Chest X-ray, PA view. Patient: 56 years old, sex F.
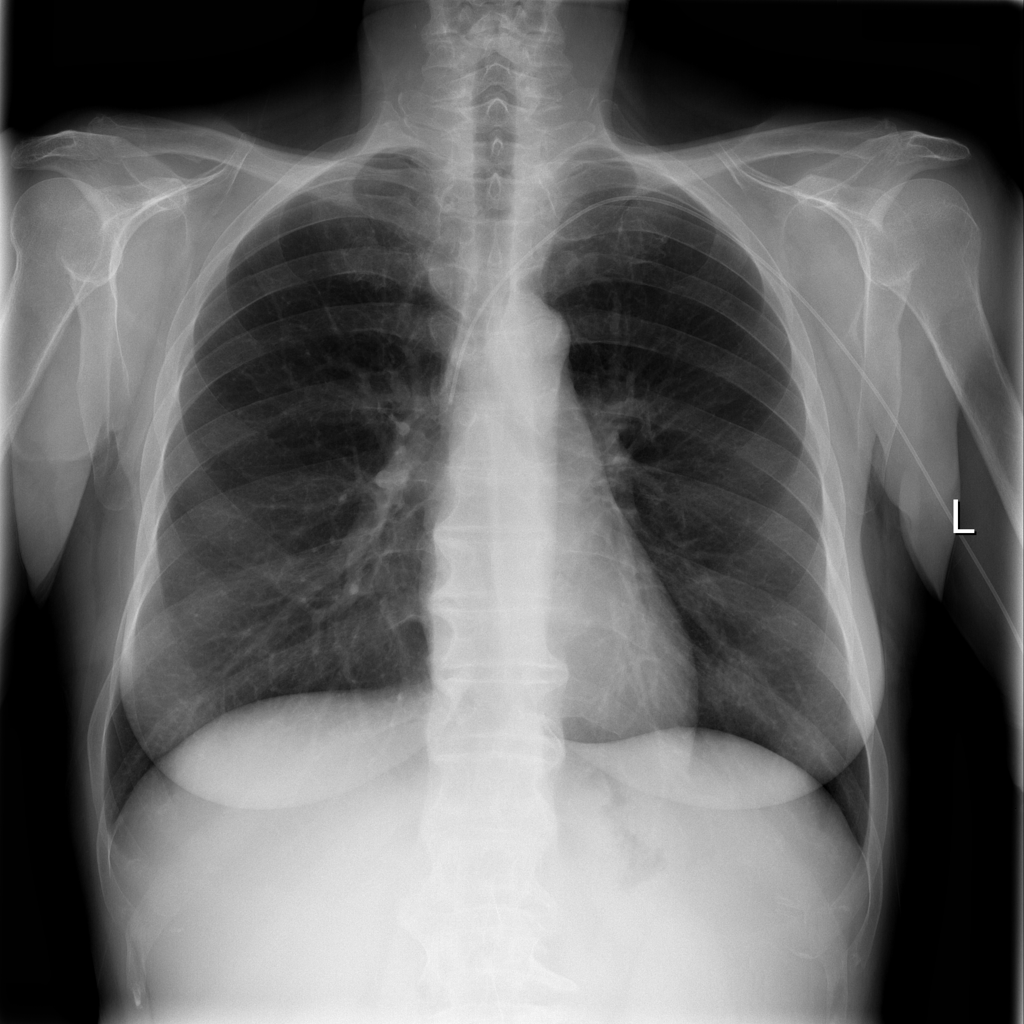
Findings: No Finding